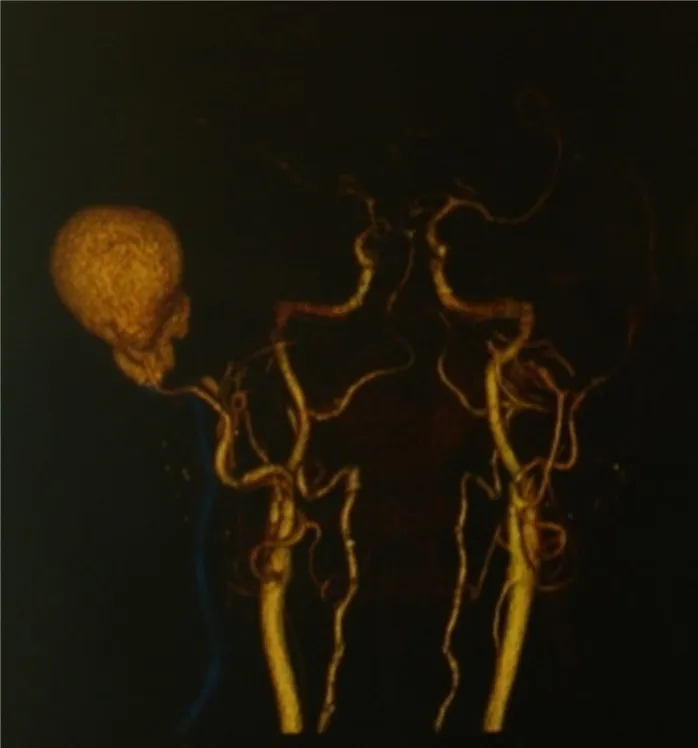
3D reconstruction of pseudoaneurysm.
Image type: radiology (ct)